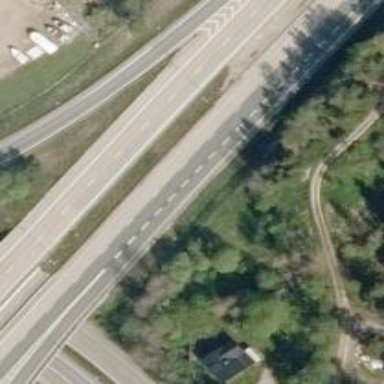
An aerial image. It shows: Asphalt motorway link road classified as tertiary.